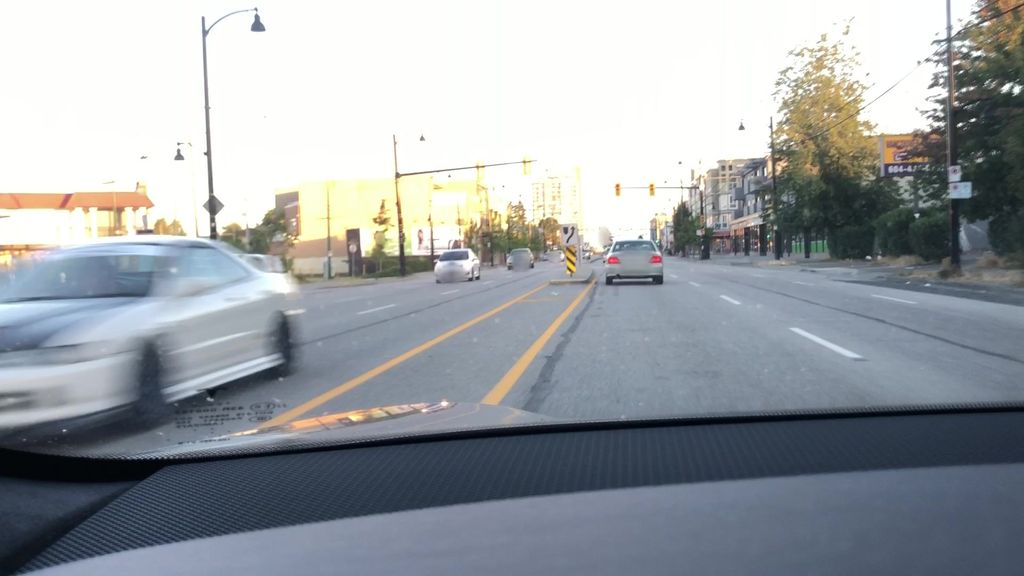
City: vancouver